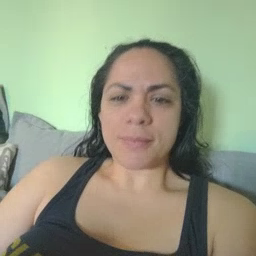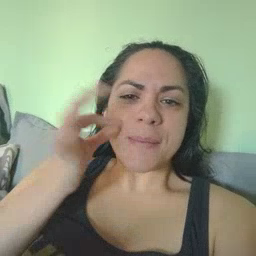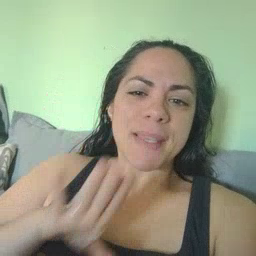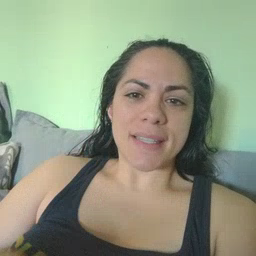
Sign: bee